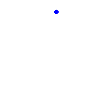
Particle: kaon